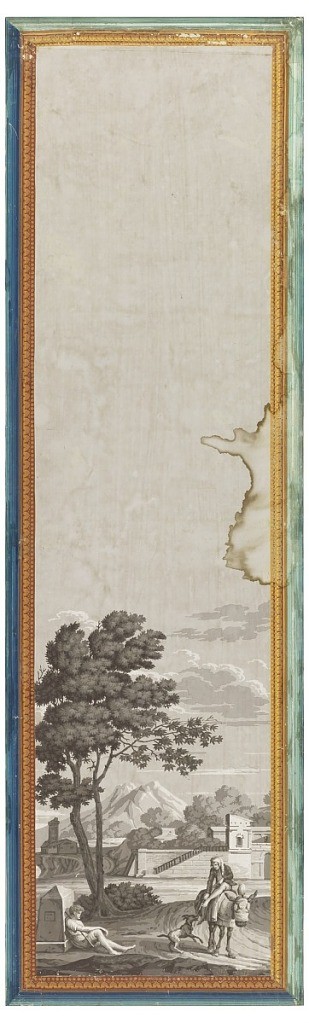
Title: Les Portiques D'Athenes
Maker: Dufour et Leroy
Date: ca. 1810
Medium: Block printed on machine-made paper, applied border
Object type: Scenic - panel
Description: One of series, Les Portiques d'Athénes. Mountains in background; buildings among trees in middle distance; in foreground, dog barking at man riding on a donkey, and boy seated against a monument. Architectural border in yellow and blue.